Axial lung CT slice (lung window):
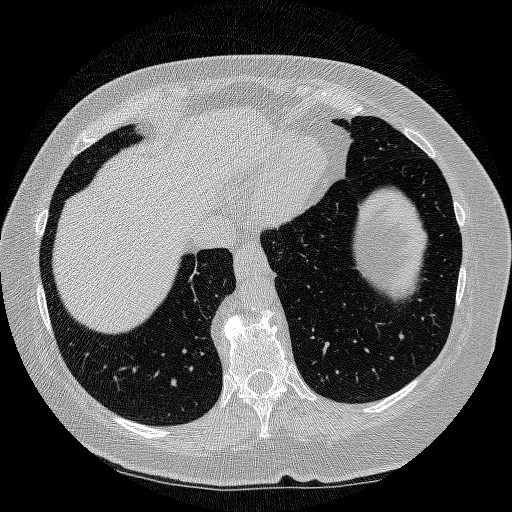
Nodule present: no